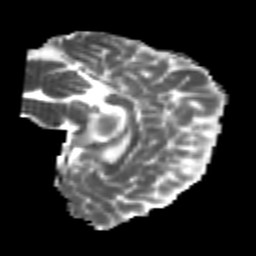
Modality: MD
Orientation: sagittal
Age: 22
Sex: female
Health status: healthy
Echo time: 0.074 s